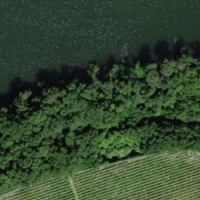
EUNIS habitat code: 44
Species observed at this site:
Corvus corone
Pinus sylvestris
Fulica atra
Scardinius erythrophthalmus
Dendrocopos major
Aegithalos caudatus
Buteo buteo
Euphorbia cyparissias
Tinca tinca
Xylocopa violacea
Asplenium trichomanes
Centranthus ruber
Berberis vulgaris
Erithacus rubecula
Pica pica
Phoenicurus ochruros
Garrulus glandarius
Columba livia
Euplagia quadripunctaria
Sympetrum sanguineum
Corvus corax
Podarcis muralis
Cyanistes caeruleus
Anas platyrhynchos
Sturnus vulgaris
Linaria cannabina
Orthetrum cancellatum
Aythya fuligula
Fringilla coelebs
Passer domesticus
Lamium amplexicaule
Lamium purpureum
Ptyonoprogne rupestris
Carduelis carduelis
Columba palumbus
Turdus merula
Hippocrepis emerus
Parus major
Coccinella septempunctata
Milvus milvus
Opuntia humifusa
Prunus spinosa
Prunus avium
Pyrrhocorax graculus
Accipiter nisus
Sciurus vulgaris